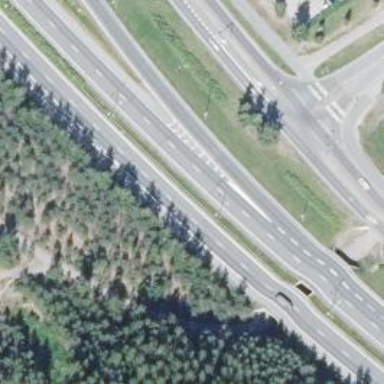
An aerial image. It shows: Motorway.